Interaction volume radius: 10 \u00c5
Interaction volume height: 10 \u00c5
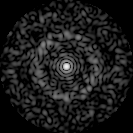
Disorder parameter: 0.847